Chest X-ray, PA view. Patient: 65 years old, sex M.
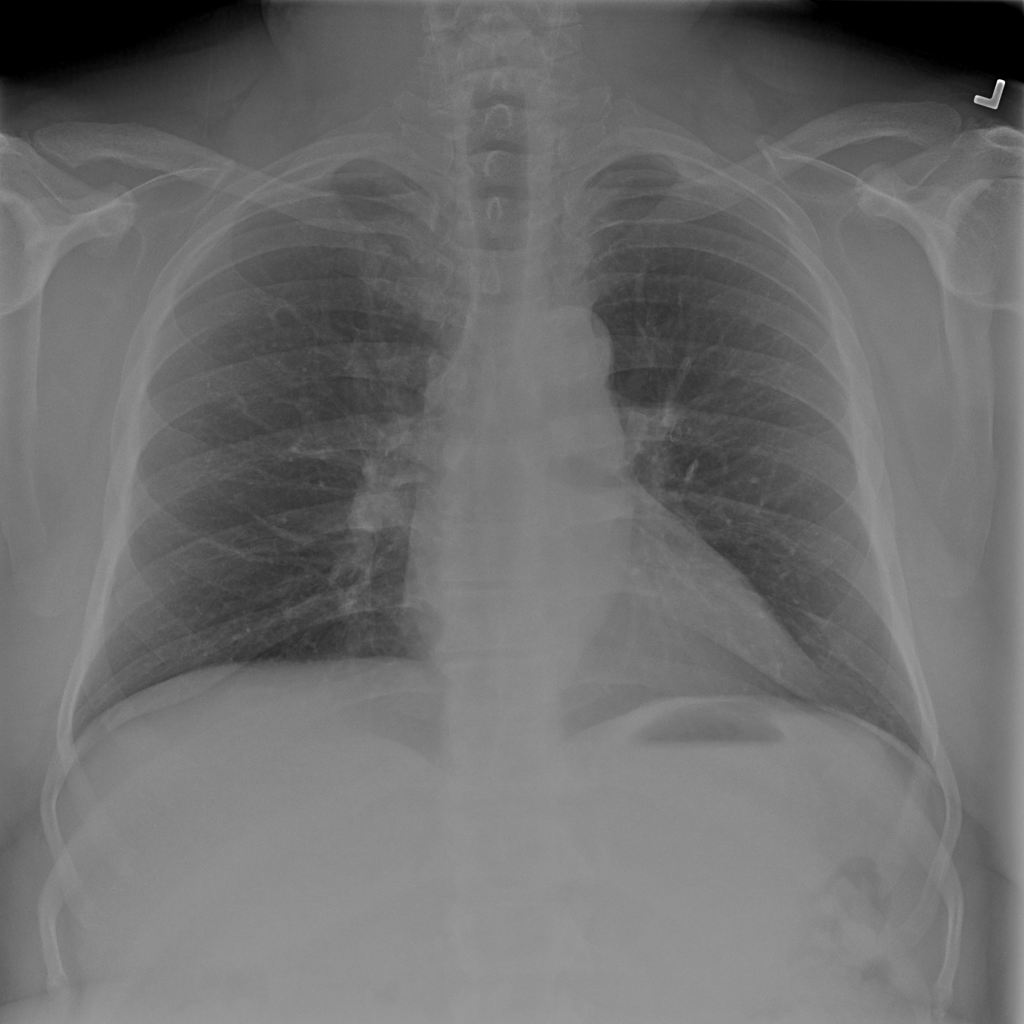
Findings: No Finding